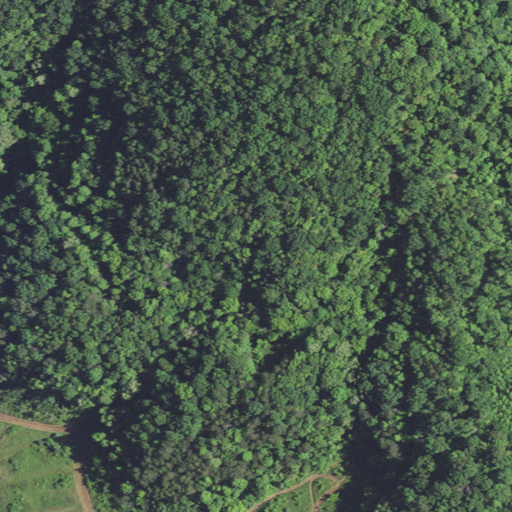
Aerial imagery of ridge(s) in Kentucky named Locust Ridge containing deciduous forest, shrub, and pasture